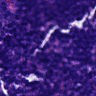
Metastatic tissue present: no